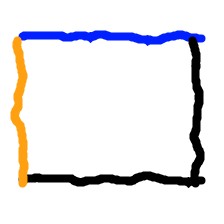
Shape: rectangle